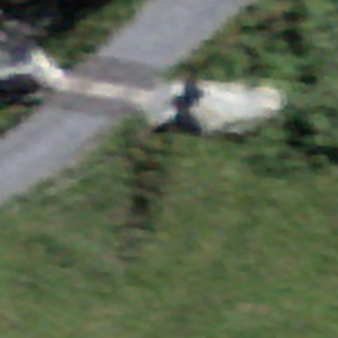
Label: other